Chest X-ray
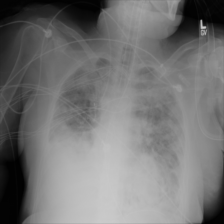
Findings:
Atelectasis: negative
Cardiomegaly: negative
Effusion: negative
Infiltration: positive
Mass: negative
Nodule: negative
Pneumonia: negative
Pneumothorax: negative
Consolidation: negative
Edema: negative
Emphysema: negative
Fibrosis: negative
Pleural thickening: negative
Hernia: negative